Question: I'm having a problem that all my ListViews Items are showing like this:

As you guys can see 'Hello World!' is a 'TextView' and is showing perfectly.
But the ListView itens are showing like they are disabled.
This is my Activity's onCreate method:
'''
protected void onCreate(Bundle savedInstanceState) {
super.onCreate(savedInstanceState);
setContentView(R.layout.activity_open_answers);
ctx = getApplicationContext();
Intent intent = getIntent();
usersurvey_id = intent.getIntExtra("usersurvey_id", -1);
list = (ListView) findViewById(R.id.listview_answers);
getAnswers();
AnswersArrayAdapter adapter = new AnswersArrayAdapter(ctx, answersList);
list.setAdapter(adapter);
list.setClickable(false);
list.setEnabled(true);
}
'''
This is my Custom Adapter:
'''
@Override
public View getView(int position, View convertView, ViewGroup parent){
Answers answerItem = answersList.get(position);
ViewHolder holder;
if(convertView == null){
LayoutInflater inflater = (LayoutInflater) ctx.getSystemService(Context.LAYOUT_INFLATER_SERVICE);
convertView = inflater.inflate(R.layout.listitem_answers, null);
holder = new ViewHolder();
holder.question = (TextView) convertView.findViewById(R.id.tv_texto_pergunta);
holder.answer = (TextView) convertView.findViewById(R.id.tv_texto_resposta);
convertView.setTag(holder);
}else{
holder = (ViewHolder) convertView.getTag();
}
holder.question.setText(getQuestionById(answerItem.getAnswer_question_id()));
holder.answer.setText(answerItem.getAnswer_answer());
return convertView;
}
'''
Activity layout
'''
<LinearLayout xmlns:android="http://schemas.android.com/apk/res/android"
xmlns:tools="http://schemas.android.com/tools"
android:orientation="vertical"
android:layout_width="match_parent"
android:layout_height="fill_parent"
android:paddingLeft="@dimen/activity_horizontal_margin"
android:paddingRight="@dimen/activity_horizontal_margin"
android:paddingTop="@dimen/activity_vertical_margin"
android:paddingBottom="@dimen/activity_vertical_margin"
tools:context="com.seven.questionario.OpenAnswers">
<TextView
android:text="@string/hello_world"
android:layout_width="wrap_content"
android:layout_height="wrap_content" />
<ListView
android:id="@+id/listview_answers"
android:layout_width="fill_parent"
android:layout_height="wrap_content">
</ListView>
'''
And ListView Item Layout:
'''
<RelativeLayout xmlns:android="http://schemas.android.com/apk/res/android"
android:layout_width="match_parent"
android:layout_height="match_parent">
<TextView
android:id="@+id/tv_pergunta"
android:layout_width="fill_parent"
android:layout_height="wrap_content"
android:textStyle="bold"
android:text="Pergunta:"
android:background="#D0D0D0"/>
<TextView
android:id="@+id/tv_texto_pergunta"
android:layout_width="fill_parent"
android:layout_height="60sp"
android:layout_below="@id/tv_pergunta"
android:text="Texto da pergunta"
android:background="#D0D0D0"/>
<View
android:layout_width="fill_parent"
android:layout_height="wrap_content"
android:layout_below="@id/tv_texto_pergunta"
android:background="@drawable/dotted"
/>
<TextView
android:id="@+id/tv_resposta"
android:layout_width="wrap_content"
android:layout_height="wrap_content"
android:layout_below="@id/tv_texto_pergunta"
android:text="Resposta:"
android:textStyle="bold"/>
<TextView
android:id="@+id/tv_texto_resposta"
android:layout_width="fill_parent"
android:layout_height="80sp"
android:layout_below="@id/tv_resposta"
android:text="Texto da resposta" />
<View
android:layout_width="fill_parent"
android:layout_height="wrap_content"
android:background="@drawable/back"
android:layout_below="@id/tv_texto_resposta"
/>
'''
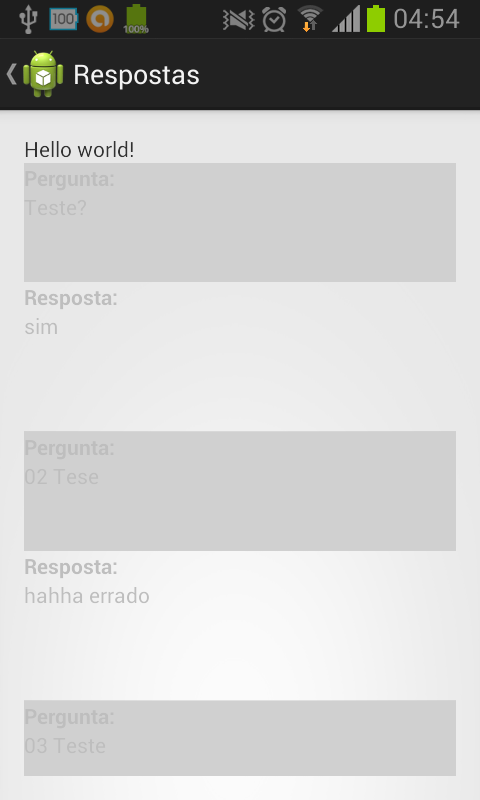
Answer: I followed @Aun tip and solved my problem.
I just had to set manually all my app's colors.